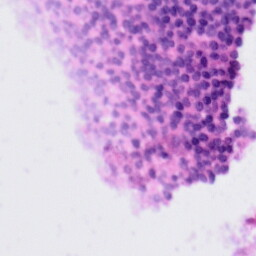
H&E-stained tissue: Tonsil